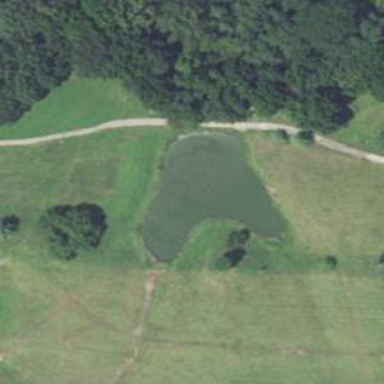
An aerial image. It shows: Picturesque scene of golf course with lateral water hazard.